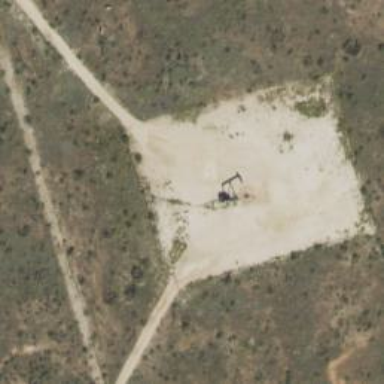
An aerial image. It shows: Petroleum well.